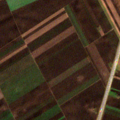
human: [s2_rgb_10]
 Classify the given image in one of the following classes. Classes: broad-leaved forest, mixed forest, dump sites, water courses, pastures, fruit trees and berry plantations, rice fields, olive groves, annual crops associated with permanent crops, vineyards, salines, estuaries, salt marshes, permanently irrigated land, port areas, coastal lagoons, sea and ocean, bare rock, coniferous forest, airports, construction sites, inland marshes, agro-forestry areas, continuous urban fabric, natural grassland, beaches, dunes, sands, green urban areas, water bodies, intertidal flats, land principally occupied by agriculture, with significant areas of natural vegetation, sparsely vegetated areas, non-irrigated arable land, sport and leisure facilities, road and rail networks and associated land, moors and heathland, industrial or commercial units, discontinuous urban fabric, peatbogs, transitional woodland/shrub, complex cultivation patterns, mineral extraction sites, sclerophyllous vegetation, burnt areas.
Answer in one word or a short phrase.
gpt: non-irrigated arable land